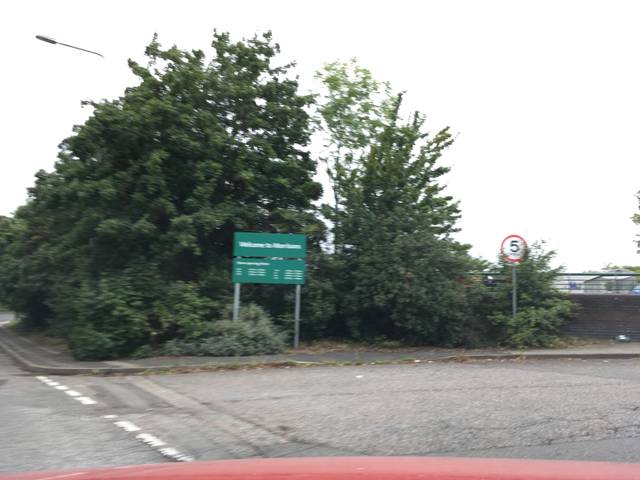
Region: United Kingdom
Coordinates: 52.317, -2.063